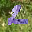
Label: 2